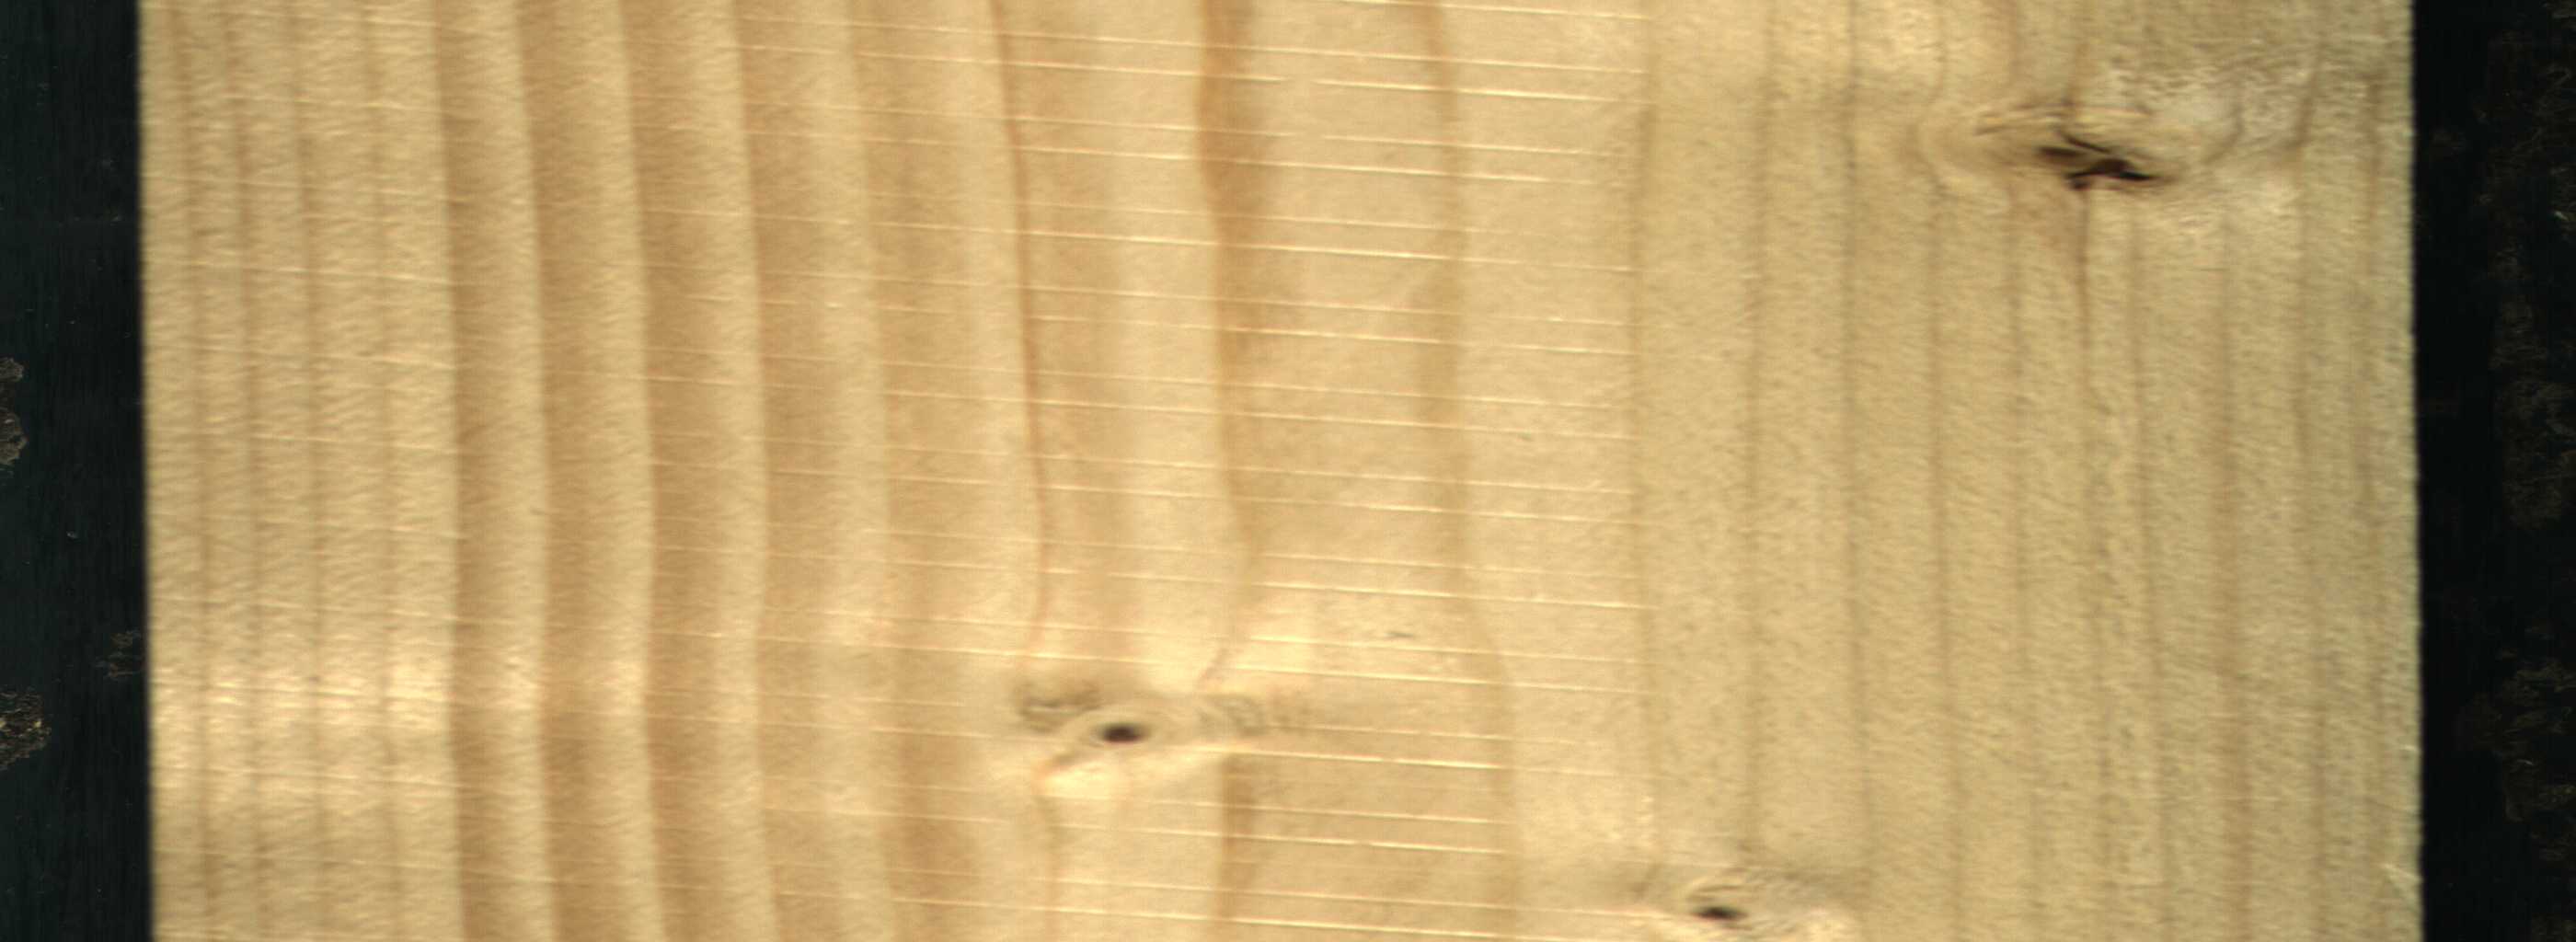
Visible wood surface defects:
Dead_Knot
Live_Knot
Live_Knot